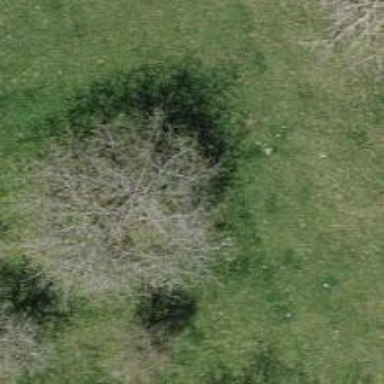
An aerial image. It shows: Beautiful tree in nature.